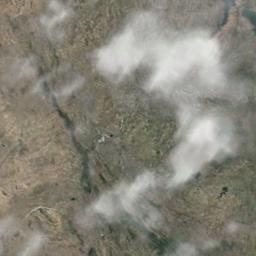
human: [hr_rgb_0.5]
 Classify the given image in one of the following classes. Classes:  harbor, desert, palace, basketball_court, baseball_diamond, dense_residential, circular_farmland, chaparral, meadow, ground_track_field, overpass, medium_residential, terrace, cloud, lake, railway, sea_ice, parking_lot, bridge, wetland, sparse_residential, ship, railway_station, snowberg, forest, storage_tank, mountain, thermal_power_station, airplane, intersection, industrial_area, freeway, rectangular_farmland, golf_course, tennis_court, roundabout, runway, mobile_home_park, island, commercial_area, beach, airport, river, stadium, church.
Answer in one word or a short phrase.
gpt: cloud